Question: This question is with reference to my another question <URL>.
That problem is still there in my code but I thought of doing this other way. I am thinking of calling my webservice from another javascript function and pass the value returned from the service to this autocomplete function as when I try to pass some dummy values to this jquery function its running fine. i am not sure y its is not calling my webservice.
Though now i have written another function to call my service and get the request -
'''
function SendRequest()
{
debugger;
SearchIssues.GetServerResponse(document.getElementById('ctl00_ContentPlaceHolder1_txtIssueNo').value, OnComplete, OnError, OnTimeOut);
}
function OnComplete(arg)
{
alert(arg);
}
function OnTimeOut(arg)
{
alert("timeOut has occured");
}
function OnError(arg)
{
alert("error has occured: " + arg._message);
}
'''
In the script manager tage I have added the reference of my webservice -
'''
<asp:ScriptManager ID="ScriptManager1" runat="server">
<Services>
<asp:ServiceReference Path="~/SearchIssues.asmx" />
</Services>
</asp:ScriptManager>
'''
I have updated my autocomplete function as -
'''
$(function() {
debugger;
$(".tb").autocomplete({
source: ["c++", "java", "php", "coldfusion", "javascript", "asp", "ruby"] });});
'''
Here I have passed dummy data in source which is working fine.
the signature of my webservice is as -
'''
[WebMethod]
[ScriptMethod(ResponseFormat = ResponseFormat.Json)]
public List<string> GetCompletionList(string prefixText)
{....
}
'''
But its still not calling my webservice and is returning some javascript error as -
> SearchIssues is undefined
Please Help
Thanks

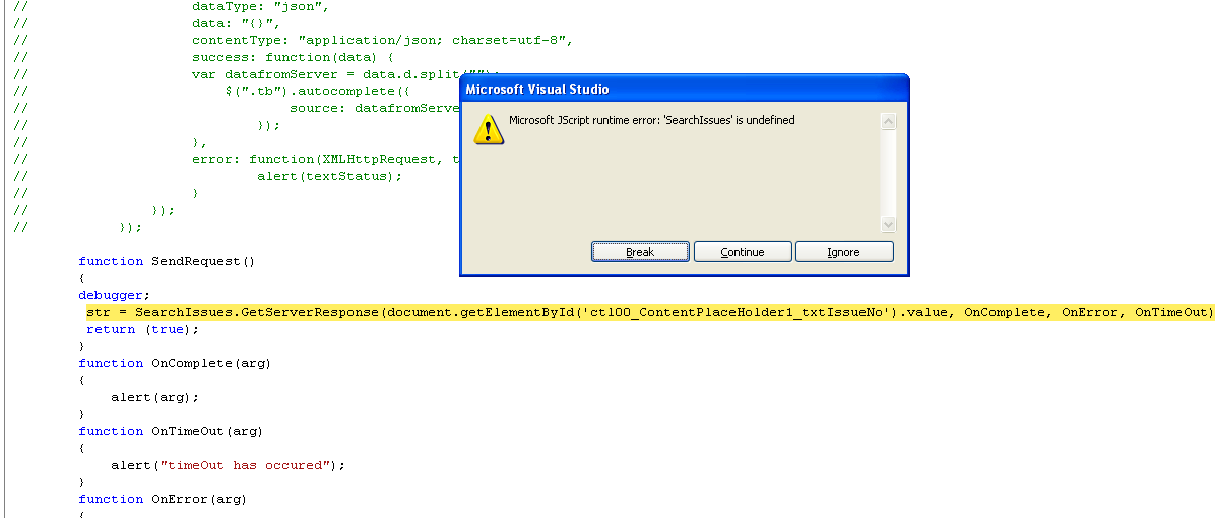
Answer: this worked for me
'''
[WebMethod]
public static Array GetCompletionList(string code)
{
.....your code
}
$.ajax({
type: "POST",
url: "CompletionList.aspx/GetCompletionList",
data: '{"code1":"' +code1 + '"}',
contentType: "application/json; charset=utf-8",
dataType: "json",
success: function (c2) {
....your code
});
});
'''